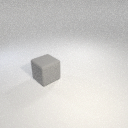
large gray rubber cube